Question: I am creating a master detail application using monotouch for iPad. In the master view I added, a custom UIViewController. This UIViewController has a tool bar at the top and 2 UITableView. I can only see the first UITableView. I cant see the tool bar and the other UItableView at the bottom.
I am not sure if I need to turn on anything or configure anything to enable the visibility.
I created outlet for each of the table views and toolbar.
I would appreciate if anyone could shed some lights on this.
Please see the image.

Thanks
Balan Sinniah
UPDATE : I have AppDelegate code as below
'''
[Register ("AppDelegate")]
public partial class AppDelegate : UIApplicationDelegate
{
// class-level declarations
UIWindow window;
UISplitViewController splitViewController;
public override bool FinishedLaunching (UIApplication app, NSDictionary options)
{
// create a new window instance based on the screen size
window = new UIWindow (UIScreen.MainScreen.Bounds);
var controller = new RootViewController ();
var navigationController = new UITabbedViewController();
var detailViewController = new UIDetailViewTabbedBarController();
splitViewController = new UISplitViewController ();
splitViewController.WeakDelegate = detailViewController;
splitViewController.ViewControllers = new UIViewController[] {
navigationController,
detailViewController
};
window.RootViewController = splitViewController;
navigationController.DetailViewController = detailViewController;
// make the window visible
window.MakeKeyAndVisible ();
return true;
}
}
'''
My Navigation Controller is UITabbedView Controller which has 2 UIViewController. I am adding the toolbar and 2 Table Views in one of the UIViewController.
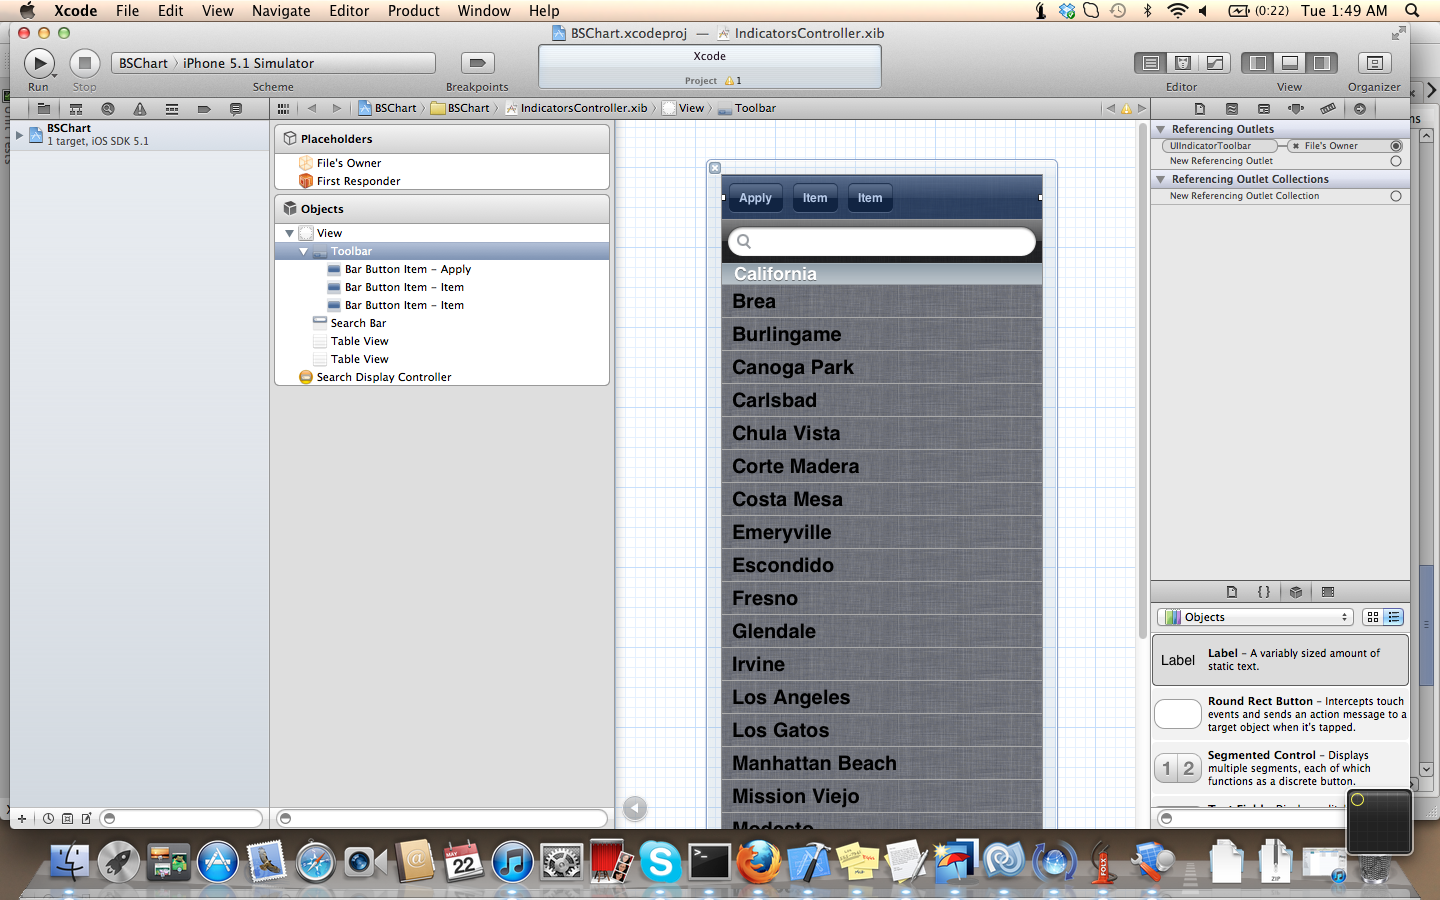
Answer: I got it working by adjusting the autosizing section in interface builder, mark the left, right and upper red lines and unmark the bottom red line, then everything looks fine to me.
I did the same for the UITableView , I umarked the red line in top.